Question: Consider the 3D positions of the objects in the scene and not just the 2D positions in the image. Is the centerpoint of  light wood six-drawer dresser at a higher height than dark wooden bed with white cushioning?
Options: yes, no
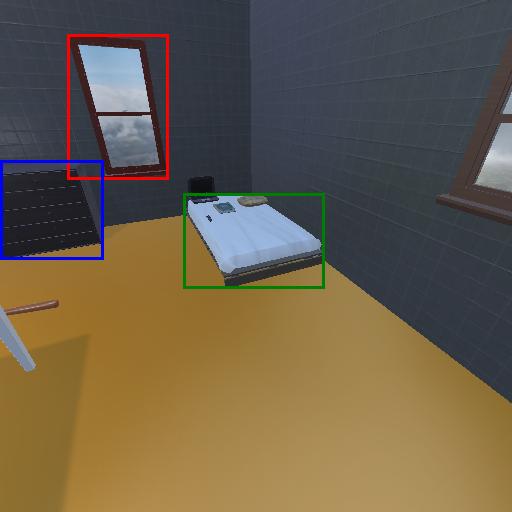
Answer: yes